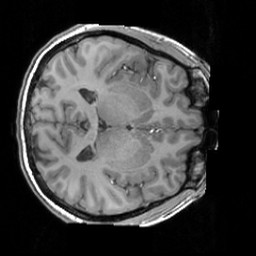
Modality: T1w
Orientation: axial
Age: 27
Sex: female
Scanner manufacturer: siemens
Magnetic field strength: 3 T
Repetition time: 1.63 s
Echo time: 0.00311 s